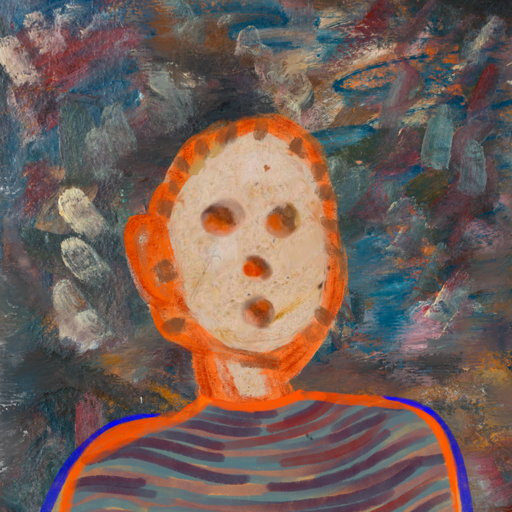
Background: Boggyland, Head And Neck Front: Rupkatha, Face Front: Rupkatha, Bust: Experience, Hair Front: Blank, Head Accessory: Blank, Second Necklace: Blank, Necklace: Blank, Baby: Blank